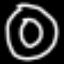
Label: donut